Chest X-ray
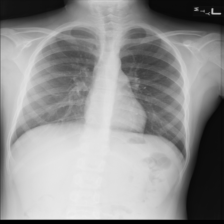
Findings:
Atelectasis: negative
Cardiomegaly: negative
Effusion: negative
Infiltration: negative
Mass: negative
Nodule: negative
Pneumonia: negative
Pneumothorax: negative
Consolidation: negative
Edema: negative
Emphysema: negative
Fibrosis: negative
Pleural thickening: negative
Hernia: negative